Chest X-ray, AP view. Patient: 58 years old, sex F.
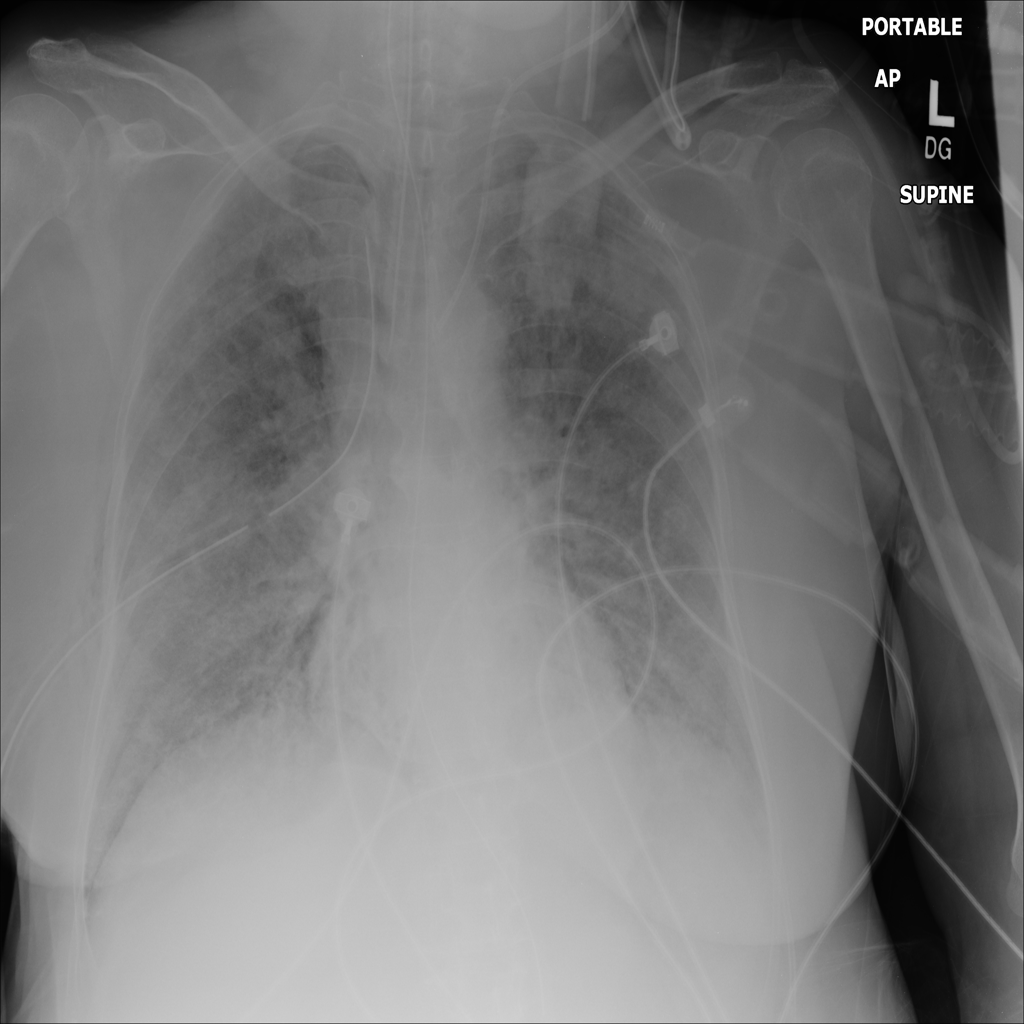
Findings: Atelectasis, Emphysema, Infiltration, Pneumothorax